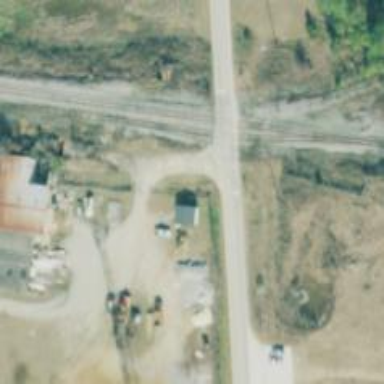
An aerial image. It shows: Uncontrolled crossing.